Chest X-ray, PA view. Patient: 73 years old, sex F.
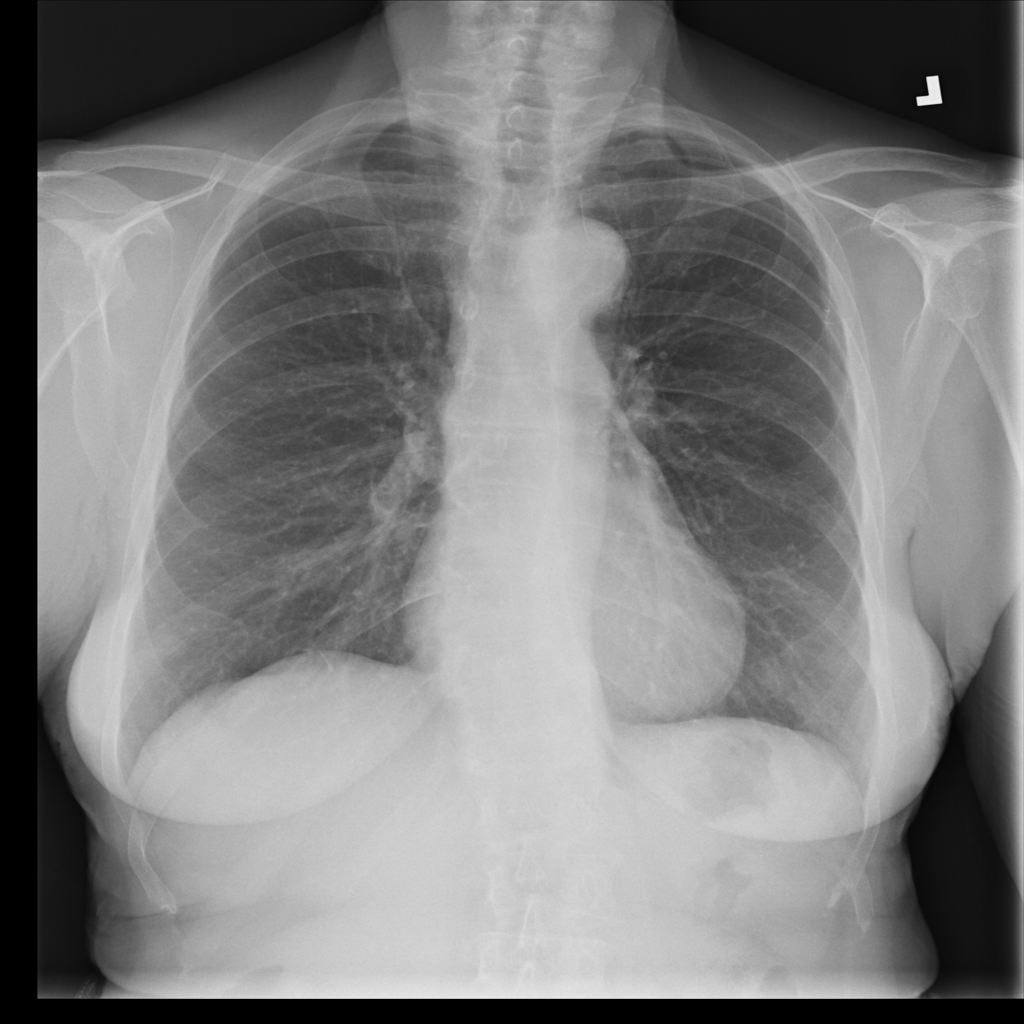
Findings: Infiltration